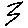
Label: zigzag